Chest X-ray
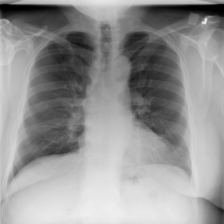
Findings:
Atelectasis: negative
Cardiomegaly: negative
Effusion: negative
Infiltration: negative
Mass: negative
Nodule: negative
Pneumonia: negative
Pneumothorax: negative
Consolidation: negative
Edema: negative
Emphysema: negative
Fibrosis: negative
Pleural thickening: negative
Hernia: negative